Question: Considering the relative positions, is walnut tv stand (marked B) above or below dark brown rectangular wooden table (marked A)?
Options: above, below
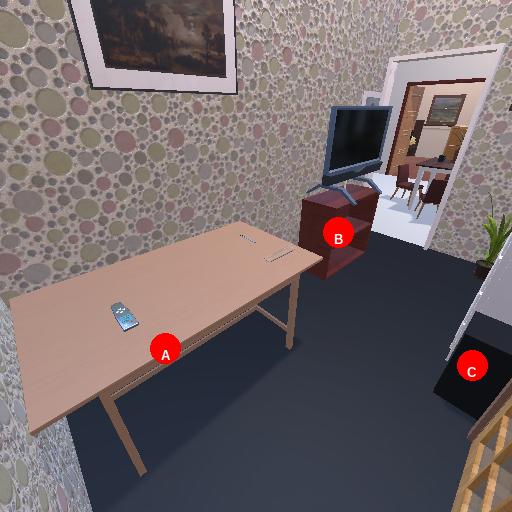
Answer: above